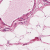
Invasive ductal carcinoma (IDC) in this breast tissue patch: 0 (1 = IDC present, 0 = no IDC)